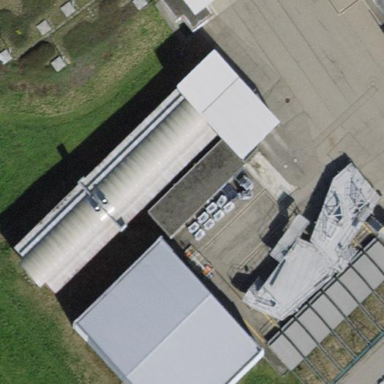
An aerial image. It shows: View of roof of building.